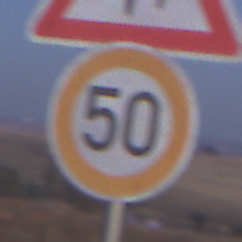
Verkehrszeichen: Geschwindigkeit50
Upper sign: FlugbetriebRechts
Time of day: SunriseSunset
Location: Outdoor (Nature)
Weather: Clear
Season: NotSpecified
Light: Natural